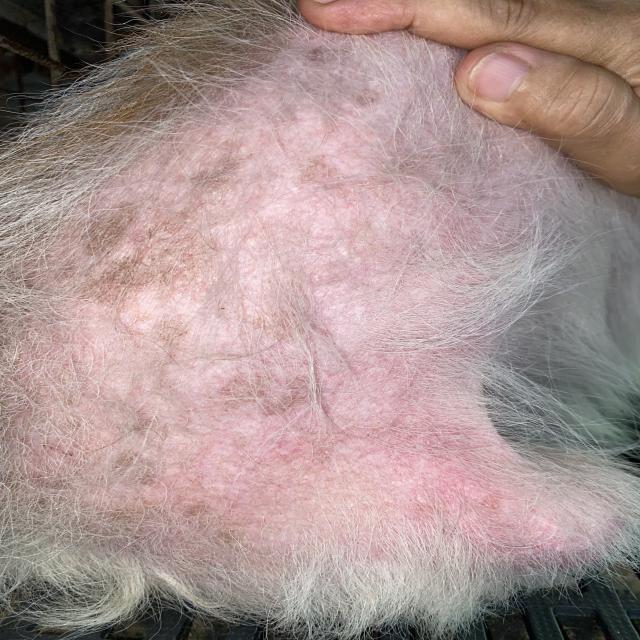
Canine demodicosis (Demodex mange) — caused by Demodex canis mites. Presents with alopecia, follicular papules, pustules, and comedones. Often localized on face and forelimbs.